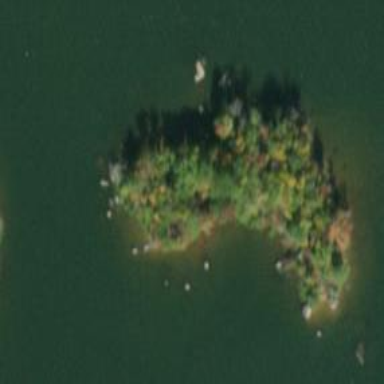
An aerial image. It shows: Island.